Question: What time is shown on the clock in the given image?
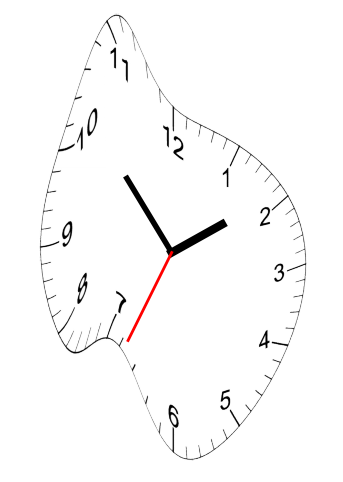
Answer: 01:52:34